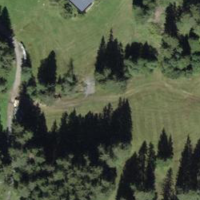
EUNIS habitat code: 52
Species observed at this site:
Parnassia palustris